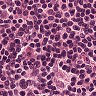
Metastatic tissue present: no